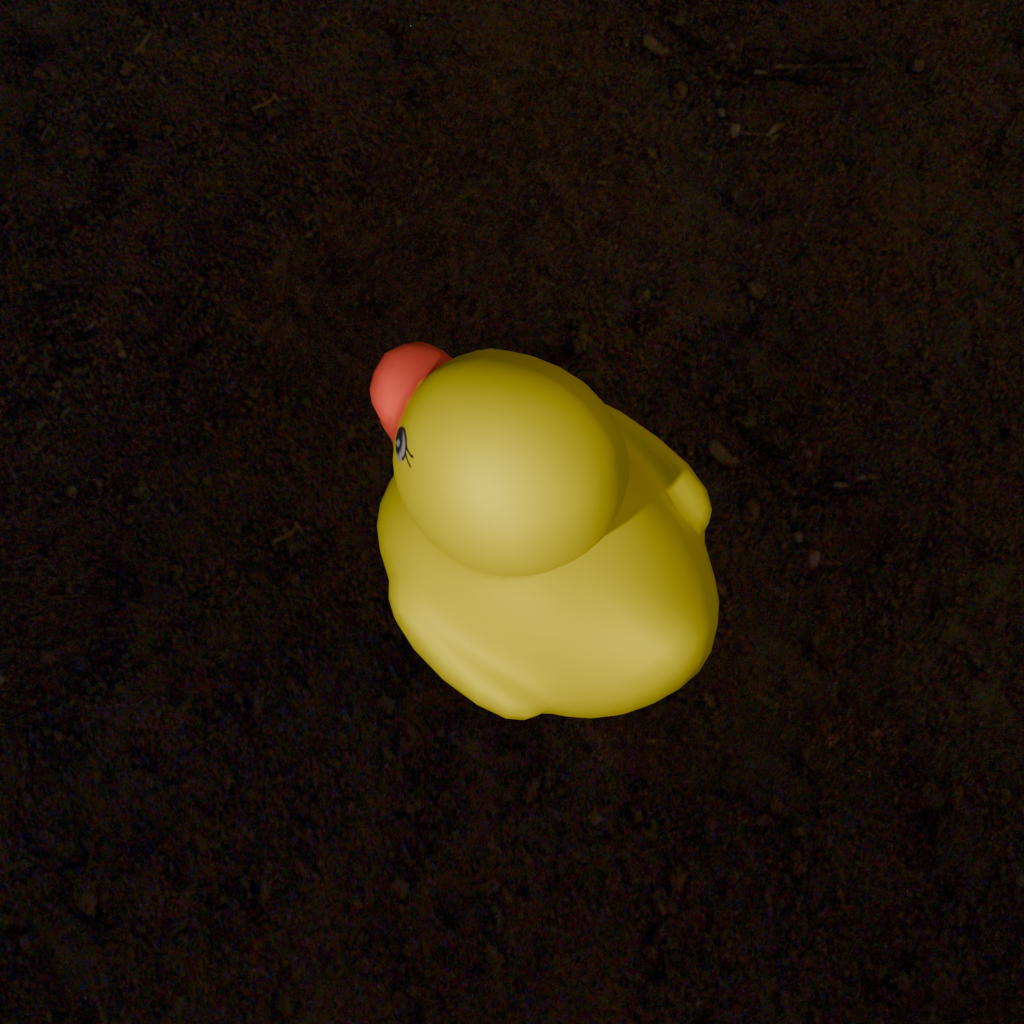
an image of a yellow rubber duck seen from <back_left_top> in a starry sky over a savanna at night.